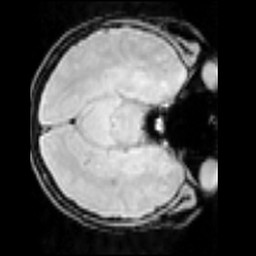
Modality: inplaneT1
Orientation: axial
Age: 24
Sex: male